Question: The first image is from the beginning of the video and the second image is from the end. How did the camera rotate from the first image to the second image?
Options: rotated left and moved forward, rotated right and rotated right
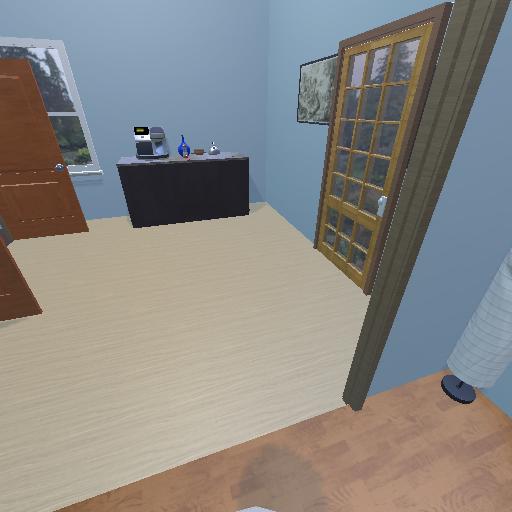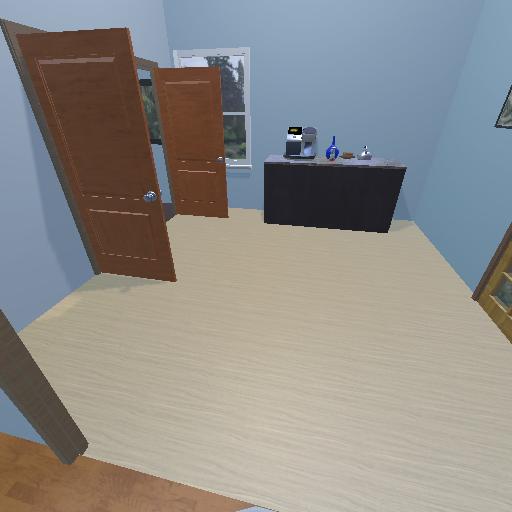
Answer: rotated left and moved forward